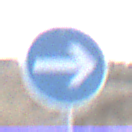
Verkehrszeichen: VorgeschriebeneFahrtrichtungHierRechts
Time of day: SunriseSunset
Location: Outdoor (Suburban)
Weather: Clear
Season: NotSpecified
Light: Natural